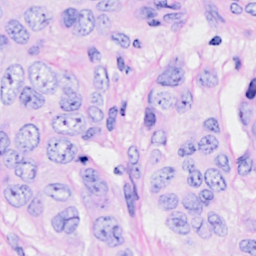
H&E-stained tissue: Breast